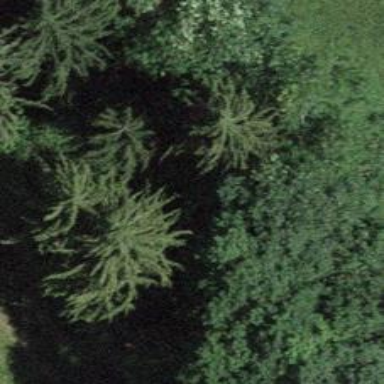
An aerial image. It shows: Row of trees in natural setting.